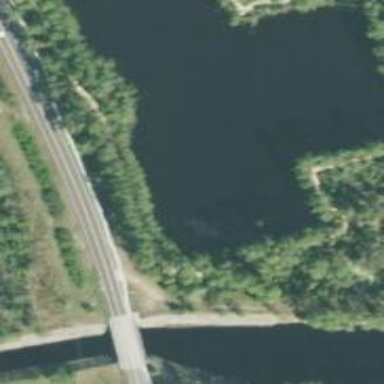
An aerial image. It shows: Pond with natural water.